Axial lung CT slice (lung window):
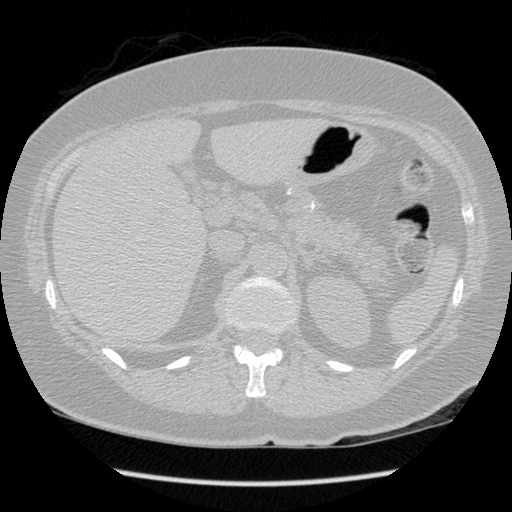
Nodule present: no